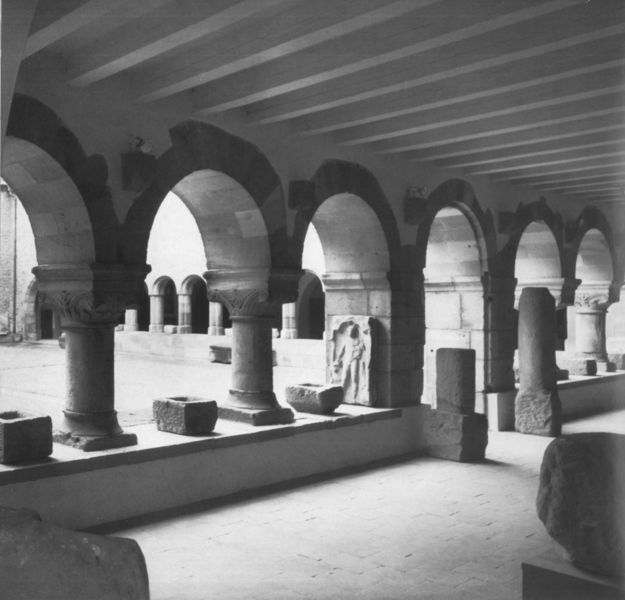
Titel: Kreuzgang vom ehem. Andreasstift, Worms
Standort: Worms, ehem. St. Andreasstift (EU - D - RP)
Schlagwörter: schatten, licht, raum, schwarz, säule, säulen, weiss, gebäude, schloss, alt, stein, kirche, decke, innen, relief, spanien, bogen, perspektive, hof, rundbogen, balken, foto, fotografie, bögen, innenhof, ruine, kloster, schwarz-weiß, arkaden, kapitelle, kapitell, romanik, obelisk, trog, abtei, gebälk, säulengang, kreuzgang, romanisch, rundgang, tröge, releif, patio, säuöe, tröe, obelidk, säulengnag